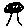
Label: tree